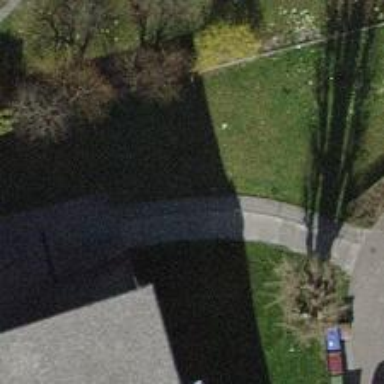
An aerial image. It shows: Concrete steps with ramp available for accessibility.